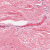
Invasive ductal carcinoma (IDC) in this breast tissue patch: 0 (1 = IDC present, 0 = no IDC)